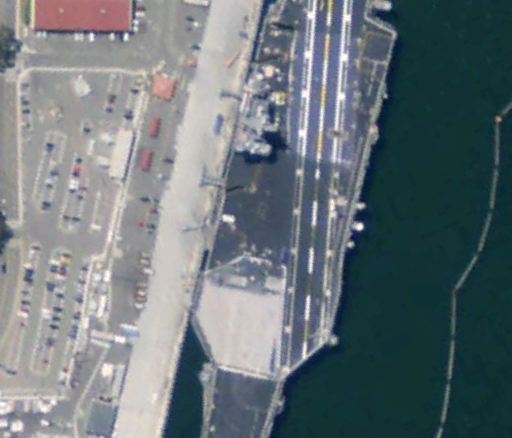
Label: aircraft_carrier